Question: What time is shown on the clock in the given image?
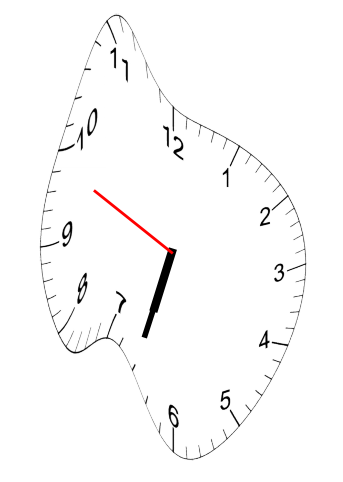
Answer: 06:32:49